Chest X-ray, AP view. Patient: 52 years old, sex M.
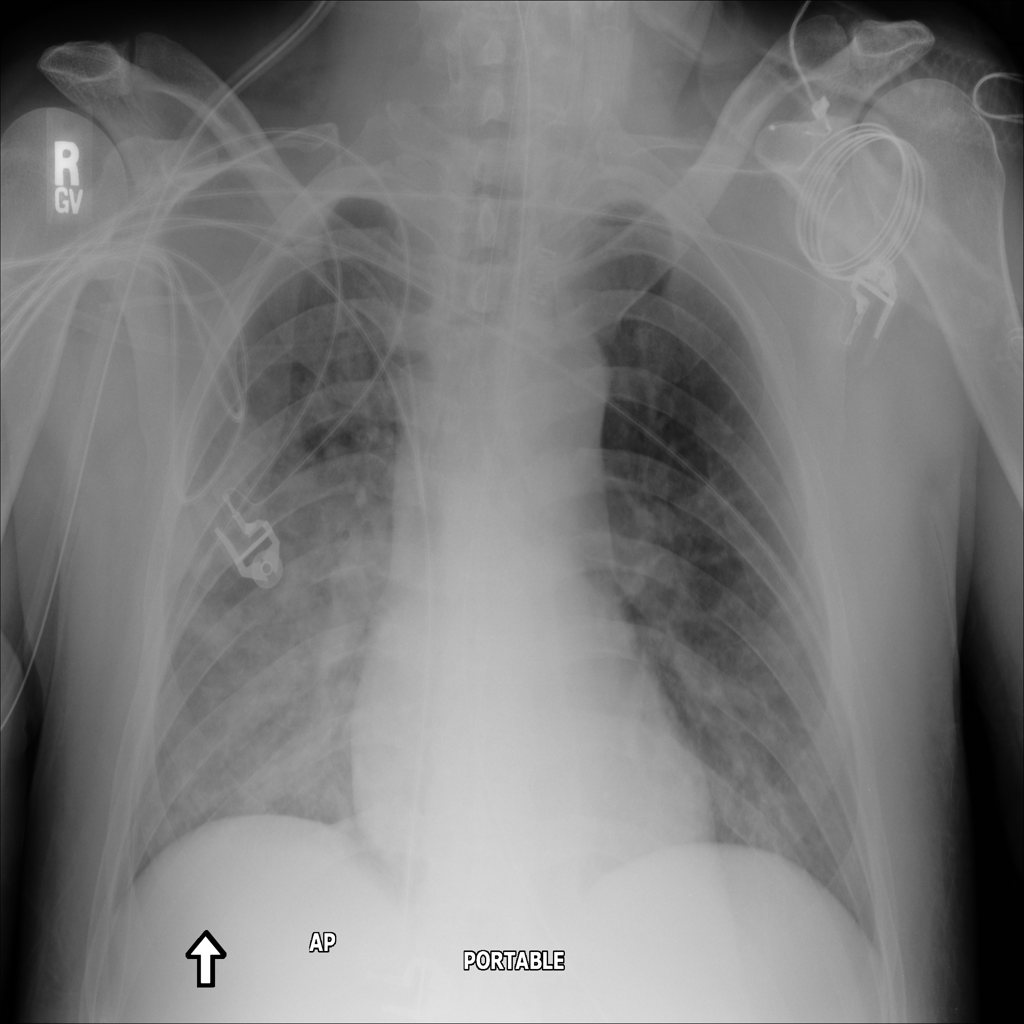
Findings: No Finding